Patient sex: M
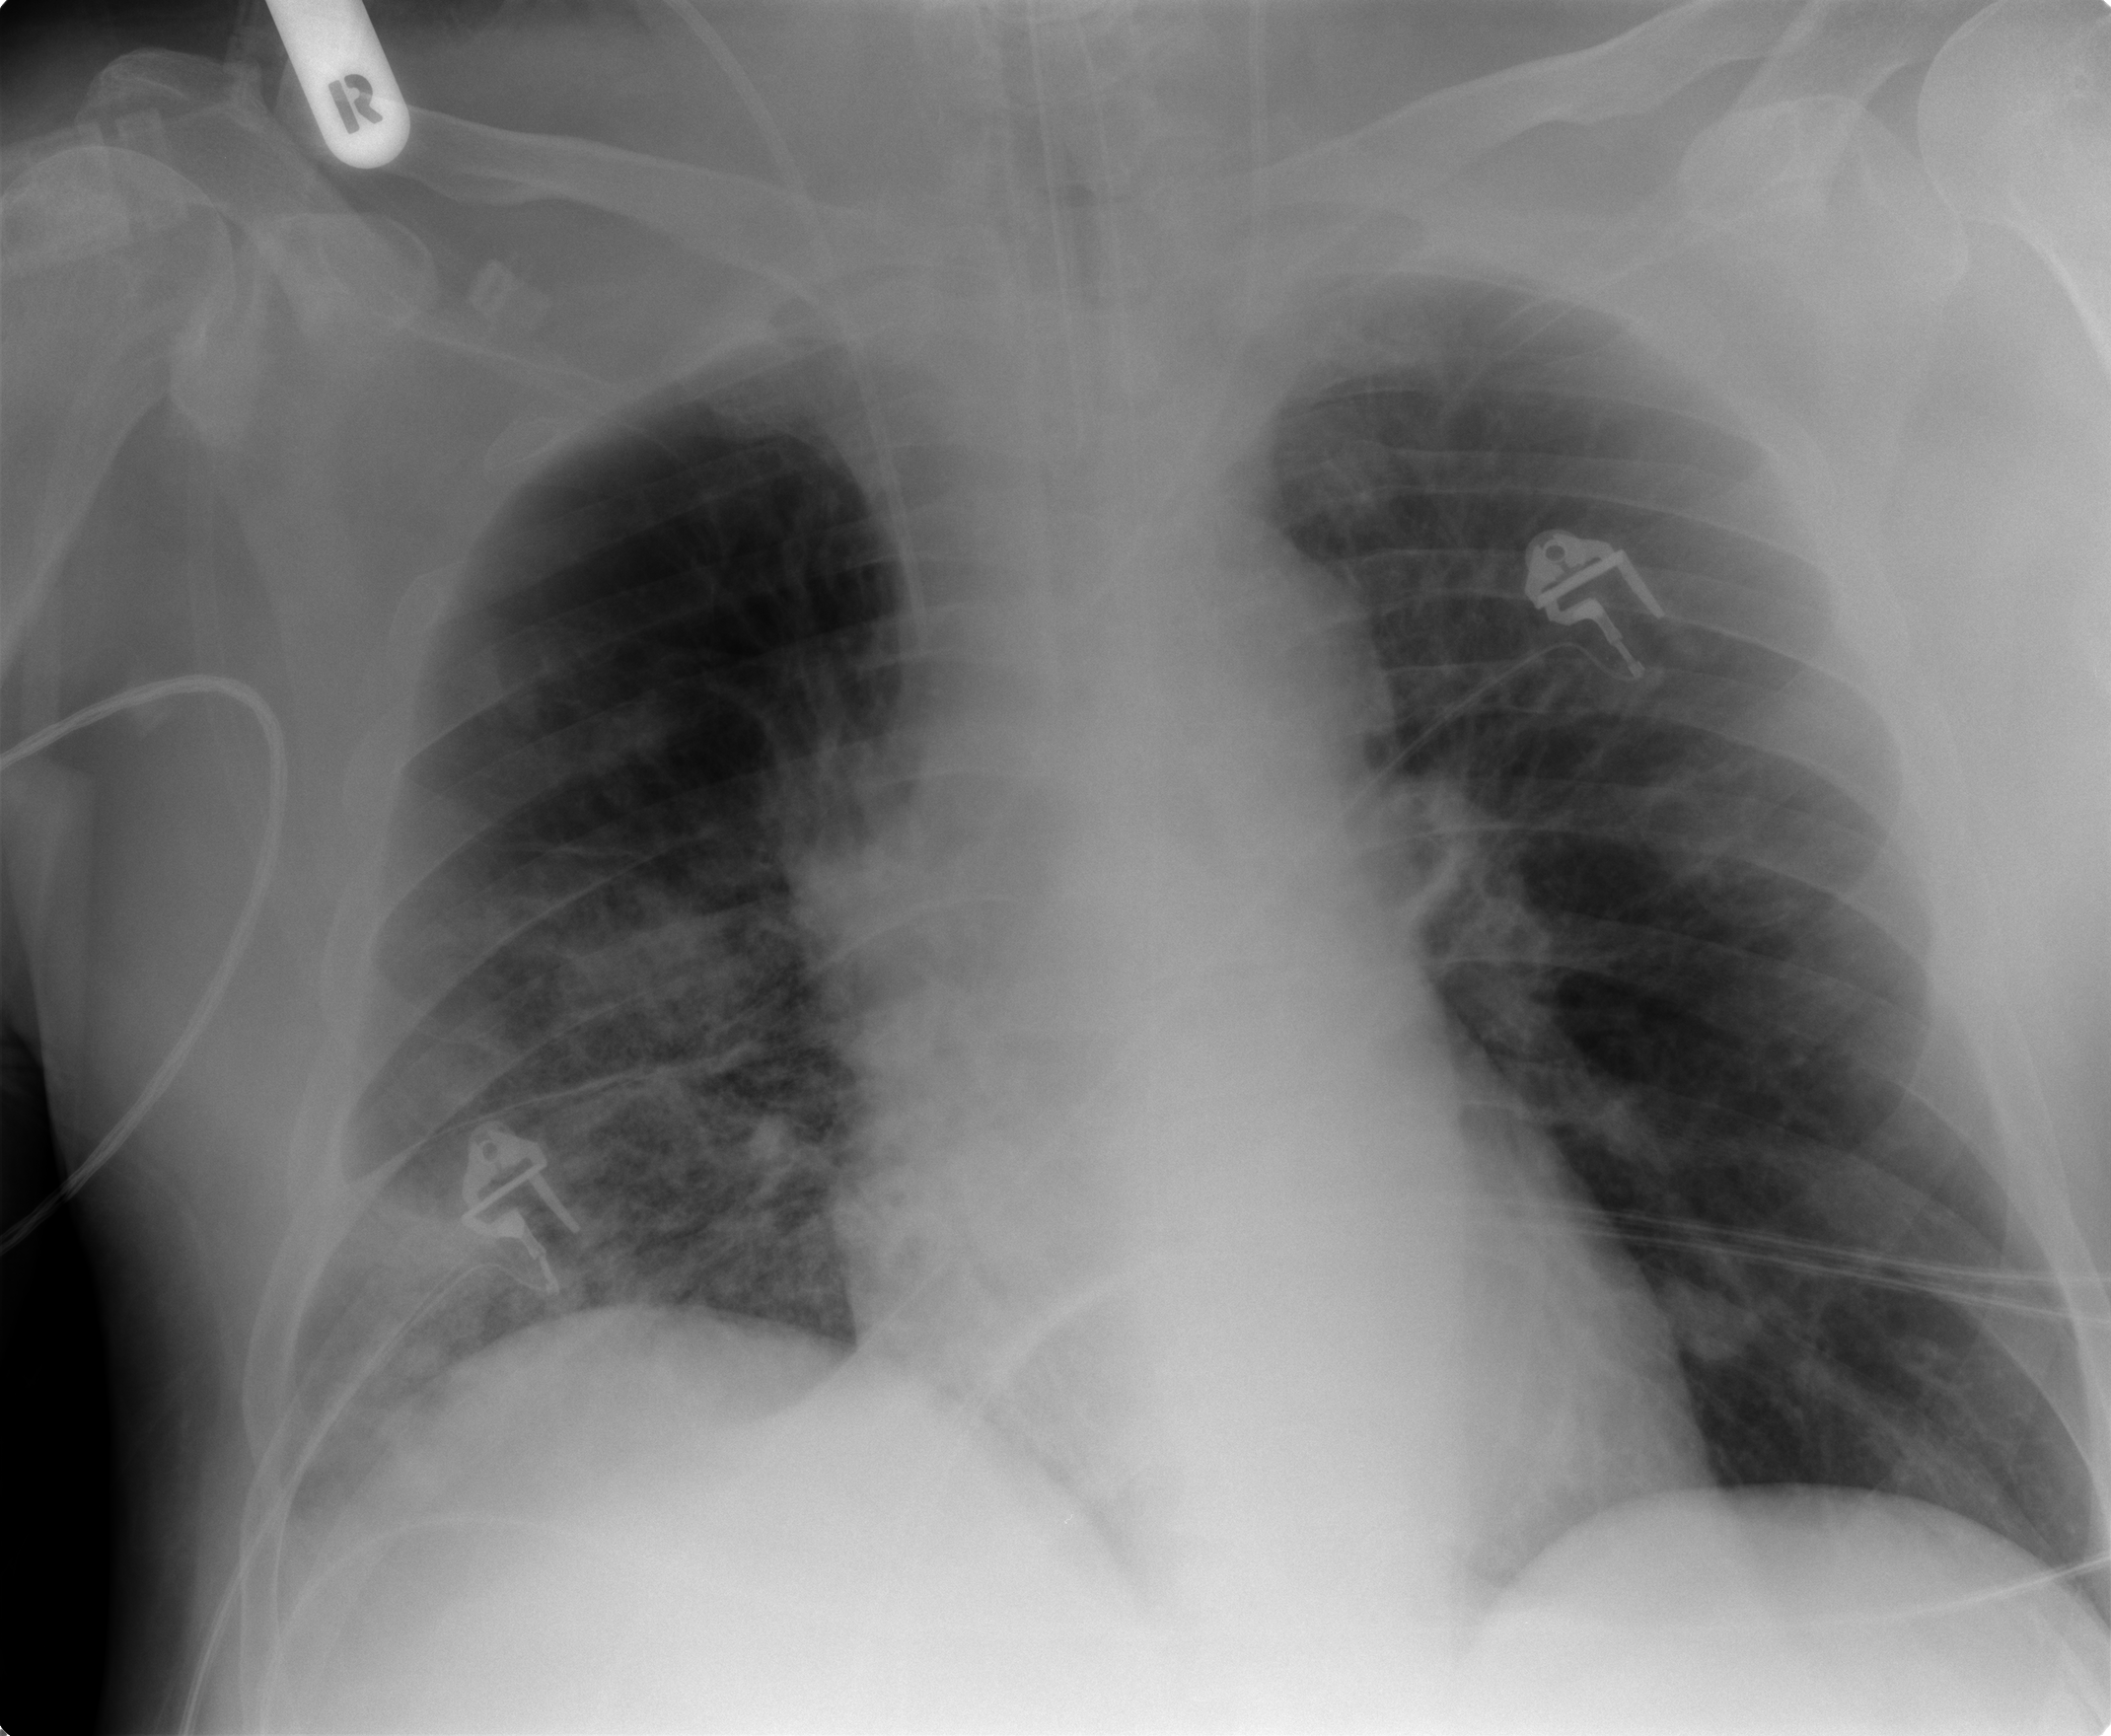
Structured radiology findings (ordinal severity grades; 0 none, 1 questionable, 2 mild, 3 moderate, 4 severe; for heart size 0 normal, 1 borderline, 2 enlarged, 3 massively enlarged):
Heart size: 0
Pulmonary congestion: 0
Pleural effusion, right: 1
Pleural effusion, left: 0
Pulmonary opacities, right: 2
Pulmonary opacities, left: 0
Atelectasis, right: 2
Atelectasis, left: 2